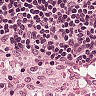
Metastatic tissue present: no